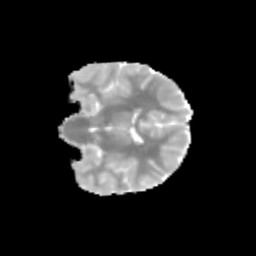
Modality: MD
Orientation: coronal
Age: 11
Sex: female
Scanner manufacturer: siemens
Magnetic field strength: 3 T
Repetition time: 3.8 s
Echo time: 0.07 s